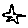
Label: star